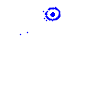
Particle: kaon